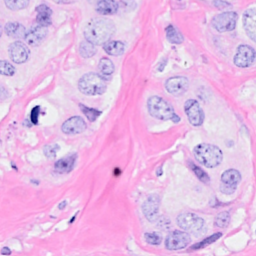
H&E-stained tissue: Breast